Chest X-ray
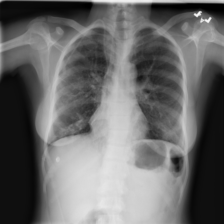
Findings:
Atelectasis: negative
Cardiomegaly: negative
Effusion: negative
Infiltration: negative
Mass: negative
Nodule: negative
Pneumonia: negative
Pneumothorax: negative
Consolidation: negative
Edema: negative
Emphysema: negative
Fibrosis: negative
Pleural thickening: negative
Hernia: negative